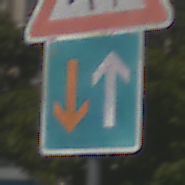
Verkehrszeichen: VorrangVorGegenverkehr
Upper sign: KinderLinks
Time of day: Midday
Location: Outdoor (Urban)
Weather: Clear
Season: NotSpecified
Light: Natural